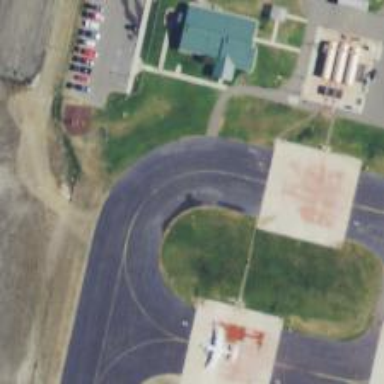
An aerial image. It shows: View of taxiway at the airport.